Question: I've been searching for what attributes like scaleGridLeft and scaleGridRight actually mean, but cannot find a coherent explanation anywhere. One description said that if you have an image, what you're trying to do is to define a rectangle that will be UNaffected by scaling, within that image. The below code is for a custom skin for a Vertical Scroll Bar Thumb. I've set 'right' to -1 because the thumb otherwise leaves too big of a gap on its right side when it sits in the track.
If the scrollThumb.png is 10x331 and the track is 16x521, how do I make it so that the thumb sits correctly centered in the track, and scales as necessary?

'''
<?xml version="1.0" encoding="utf-8"?>
<!--- The default skin class for the Spark Button component.
@see spark.components.Button
@langversion 3.0
@playerversion Flash 10
@playerversion AIR 1.5
@productversion Flex 4
-->
'''
'''
<fx:Metadata>
<![CDATA[
/**
* @copy spark.skins.spark.ApplicationSkin#hostComponent
*/
[HostComponent("spark.components.Button")]
]]>
</fx:Metadata>
<!-- states -->
<s:states>
<s:State name="up" />
<s:State name="over" />
<s:State name="down" />
<s:State name="disabled" />
</s:states>
<s:BitmapImage source="@Embed('assets/scrollThumb.png', scaleGridLeft='2', scaleGridTop='20', scaleGridRight='11', scaleGridBottom='50')"
left="0" top="0" bottom="0" right="-1" />
</s:SparkButtonSkin>
'''
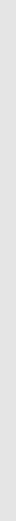
Answer: The links provided by @wovencharlie are helpful, but the answer is not correct.
The left, right, top, and bottom values are all . This means the upper left corner is (0,0). What you're defining with these values is the rectangle within which you don't care if it scales. Put another way, what will scale is what is that rectangle.
If I set scaleGridLeft='2' this means that everything from 0 to 2 will not scale. If I set scaleGridTop='5', this means that everything that is visually above the y value of 5 (relative to that initial 0,0 registration point, so anything with a y values of less than 5) will not scale. If I set scaleGridRight='12', this doesn't mean the number of pixels starting at the right moving in. It's setting the number of pixels (12) from the initial registration point, creating the imaginary vertical line to the right of which the asset will not scale. Since my thumb asset is only 10 pixels wide, 12 is not a good value and leads to odd results (it seems to want to redraw a vertical mirror image of the thumb, extending outside the track). 9 would be a legal value.
This is why if you enter scaleGridLeft number that is greater than a scaleGridRight number, Flash Builder will tell you that these are illegal values. They're impossible -- you can't have a left value with a greater number than a right value, since they're both calculated relative to that initial (0,0).
The same is true for scaleGridBottom. It isn't being calculated up from the bottom; it's being calculated from 0,0. Again, you cannot have a bottom value that is less than a top value, so Flash Builder will complain if you try.
If you set scaleGridTop to (say) 20 and scaleGridBottom to 30, you aren't saying "Don't scale the top 20 and the bottom 30." You're saying "Don't scale the top 20 " -- even if your asset is 200 or 300 pixels high. In other words, all you're allowing to scale is 10 pixels.
I believe you may get an error since this is less than the allowable size of the component (though not sure about that part).